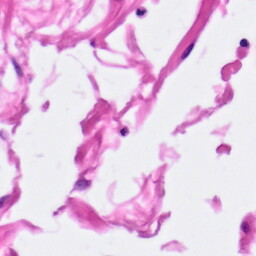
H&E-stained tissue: Pancreatic